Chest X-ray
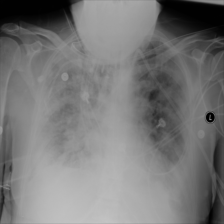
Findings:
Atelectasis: negative
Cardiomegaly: negative
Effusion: negative
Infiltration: negative
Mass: negative
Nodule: negative
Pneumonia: positive
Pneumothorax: negative
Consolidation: negative
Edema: positive
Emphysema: negative
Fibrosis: negative
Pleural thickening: negative
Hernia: negative